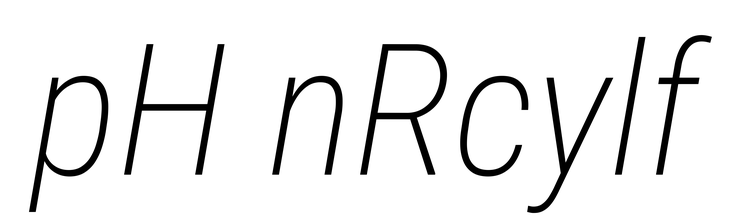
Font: Roboto-Italic_Condensed_ExtraLight_Italic